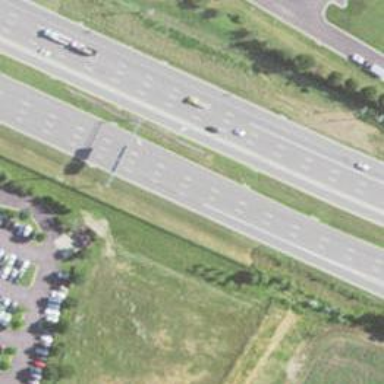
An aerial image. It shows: Expressway with asphalt surface classified as trunk highway.